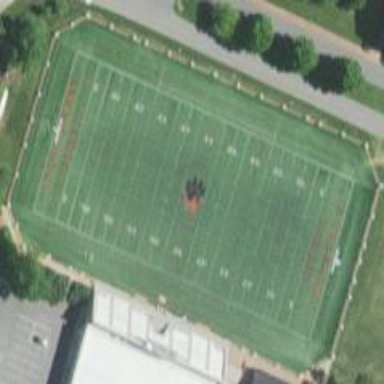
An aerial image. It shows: American football pitch.